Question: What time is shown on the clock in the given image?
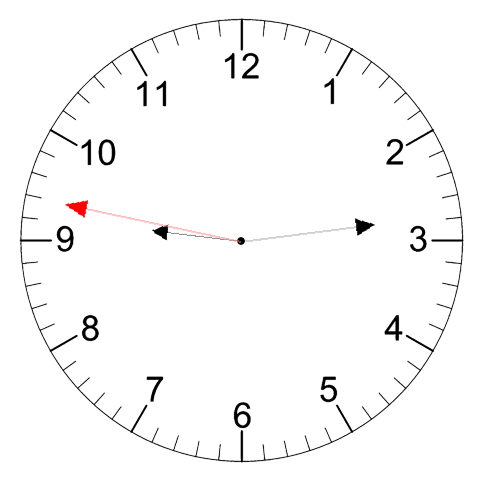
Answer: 09:13:47